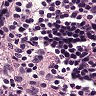
Metastatic tissue present: no